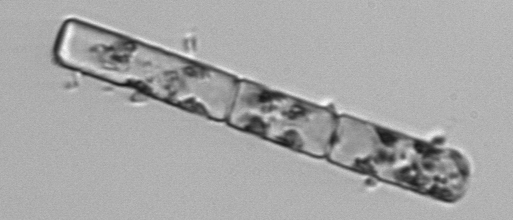
Label: Guinardia_delicatula